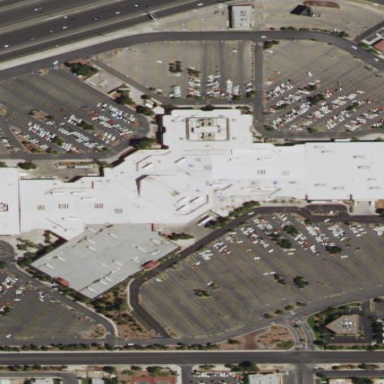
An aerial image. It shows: Mall building.